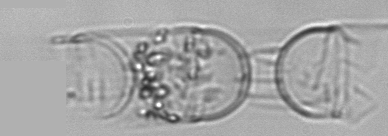
Label: Stephanopyxis